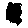
Label: star